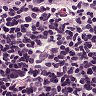
Metastatic tissue present: no